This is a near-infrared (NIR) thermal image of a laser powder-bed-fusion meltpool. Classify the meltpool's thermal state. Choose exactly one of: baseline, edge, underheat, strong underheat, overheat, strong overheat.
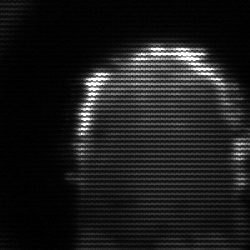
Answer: baseline